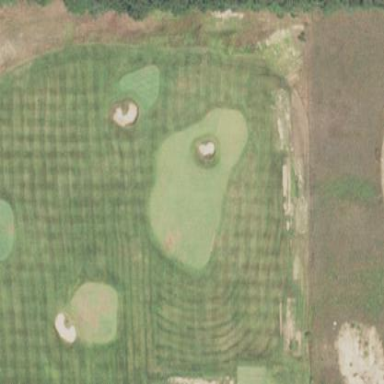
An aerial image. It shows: Golf fairway surrounded by grass.